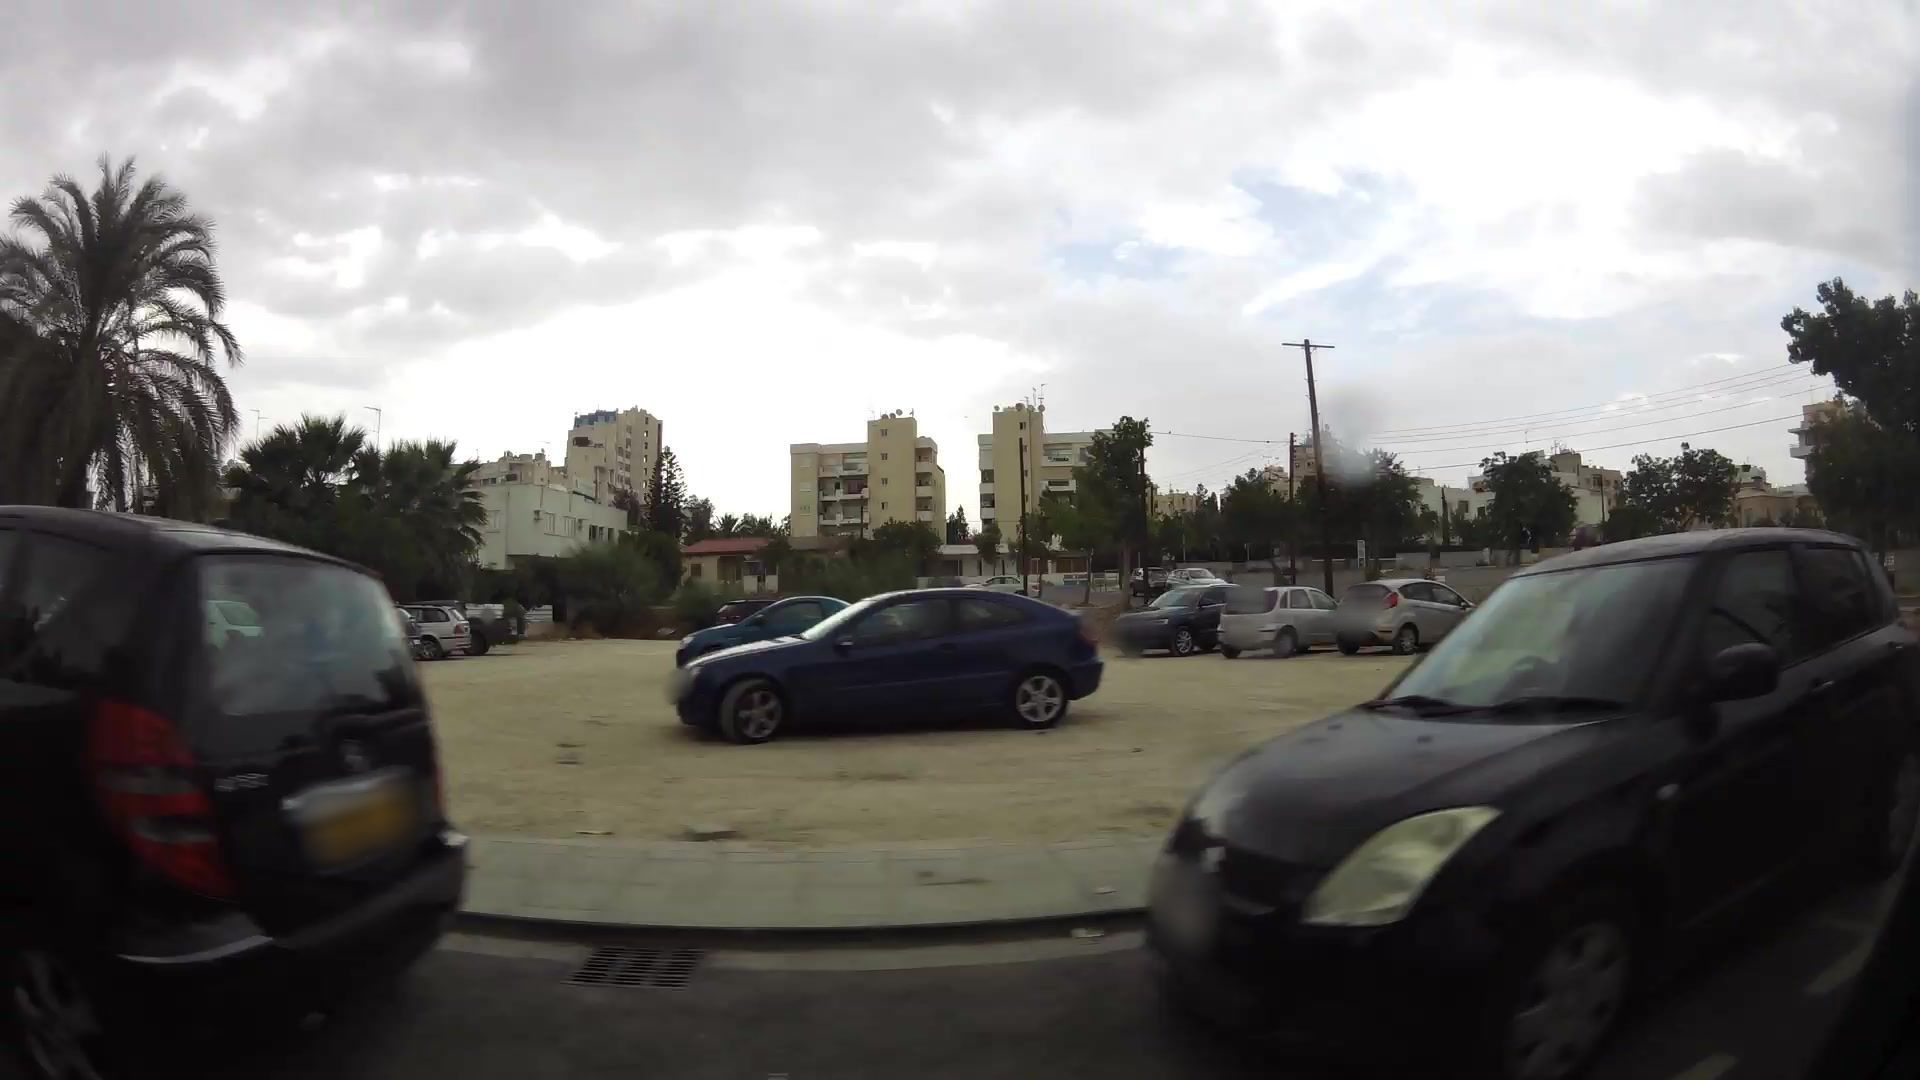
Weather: cloudy
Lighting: day
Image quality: good
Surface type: driving surface
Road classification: residential
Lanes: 2
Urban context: urban centre
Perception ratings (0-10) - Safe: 4.19, Lively: 4.86, Beautiful: 7.2, Boring: 3.98, Depressing: 3.2, Wealthy: 4.68